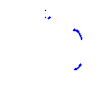
Particle: pion